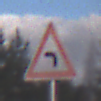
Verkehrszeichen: KurveLinks
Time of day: MorningAfternoon
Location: Outdoor (Nature)
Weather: PartlyCloudy
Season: NotSpecified
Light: Natural